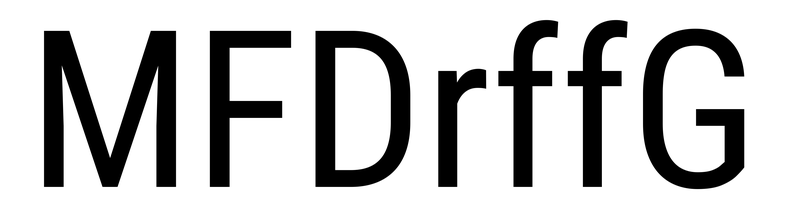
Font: Roboto_Condensed_Regular